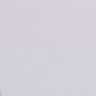
Metastatic tissue present: no